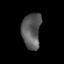
Tissue: prostate
Cell type: T cells
Senescence score: 0.2844
Nuclear area (px): 662
Mean DAPI intensity: 89.678